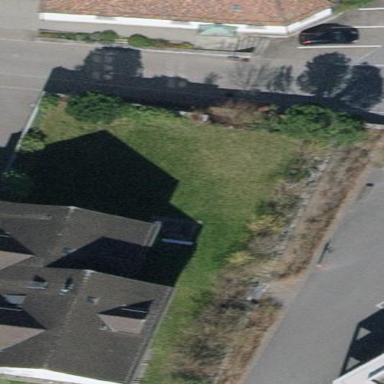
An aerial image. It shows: Group of garages.